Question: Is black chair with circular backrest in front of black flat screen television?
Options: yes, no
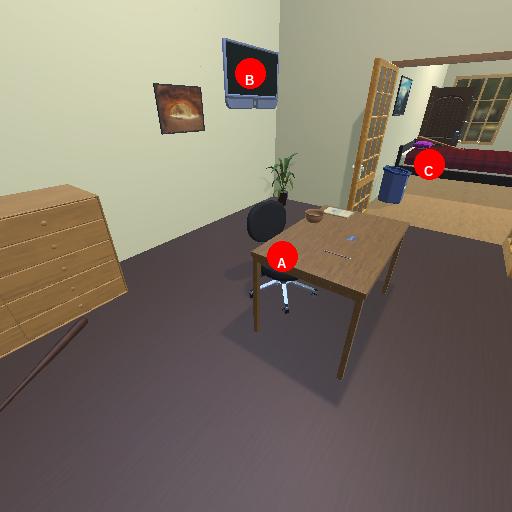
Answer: yes